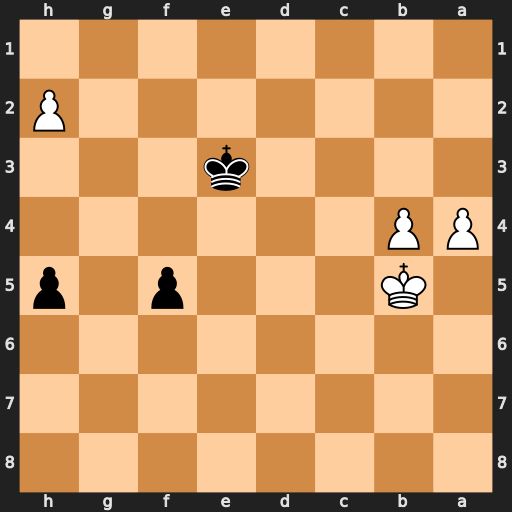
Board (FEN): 8/8/8/1K3p1p/PP6/4k3/7P/8
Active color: b
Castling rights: -
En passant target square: -
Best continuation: f4 Kc5 f3